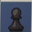
Piece: bP